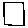
Label: square